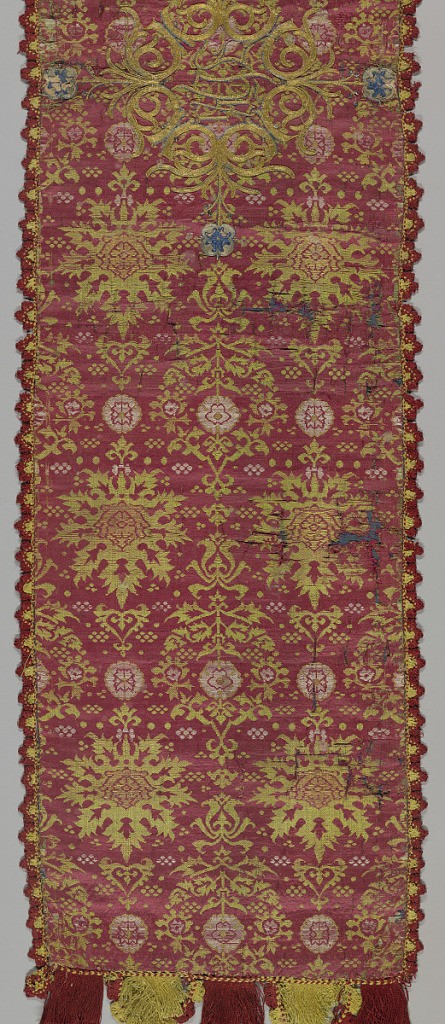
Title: Cover
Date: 17th century
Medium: silk Technique: compound twill with appliqué and embroidery
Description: Cover with backing and fringe of a red satin ground with design in yellow, green and white of foliated rosettes of two different types in staggered repeat with dot clusters in between. Appliqué and silk holy monogram in center. Blue satin backing with monogram also.